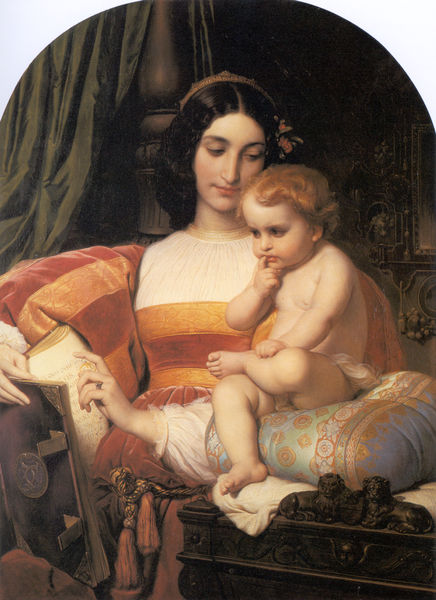
Titel: Enfance de Pic de La Mirandole, Die Kindheit des Pic de La Mirandole
Künstler: Paul Delaroche
Standort: Nantes
Institution: Musée des Beaux-Arts
Schlagwörter: akt, blau, dunkel, gemälde, hand, haut, körper, nackt, schatten, weiß, gelb, grün, menschen, mädchen, sitzen, blume, blumen, braun, daumen, finger, frau, frisur, frisuren, grau, haar, hell, holz, kleid, mund, nase, orange, pfeiler, schwarz, stuhl, säule, blick, dame, rot, tier, tiere, tuch, malerei, ornament, schleife, blond, gesichter, jung, arm, arme, band, barock, bibel, falten, geschichte, gesicht, haarschmuck, mensch, rahmen, samt, bild, hals, hände, innenraum, möbel, portrait, porträt, schauen, spiegel, vorhang, öl, gold, haare, sitzend, stoff, stoffe, decke, kind, mutter, personen, tochter, person, brünett, locke, locken, prinzessin, renaissance, scheitel, seide, genre, kinder, oval, putte, putto, beine, lächeln, bein, magd, schrift, bilderrahmen, liebe, sofa, italien, schule, unterricht, baby, haarband, romantik, kissen, jugendstil, polster, glanz, lesen, ornamente, streifen, bett, bettgestell, kordel, bauch, faltenwurf, couch, junge, nachdenklich, ellenbogen, knie, zeigen, gedanken, nachdenken, ring, geschwister, pfosten, foto, nische, knabe, buch, denken, fuss, text, schwester, anschauen, gedanke, altar, pult, schnitzerei, buchrücken, löwen, jesus, märchen, feuerbach, streigen, prinz, baldachin, ständer, troddeln, naturalistisch, löwe, bommel, mild, quast, siegel, bild im bild, lernen, maria, madonna, rundung, möbelstück, sohn, vorlesen, englisch, plaid, schnitzereien, himmelbett, quasten, armor, dunkelhaarig, mutte, kopfkissen, decken, erzählung, erziehung, decollete, zottel, mutter mit kind, schattenb, heilsgeschichte, fotorahmen, blumn, romanitk, mutterglück, atoffe, finger lutschen, seidenkissen, kissem, nacktes